Interaction volume radius: 5 \u00c5
Interaction volume height: 15 \u00c5
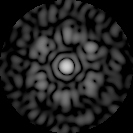
Disorder parameter: 0.7253